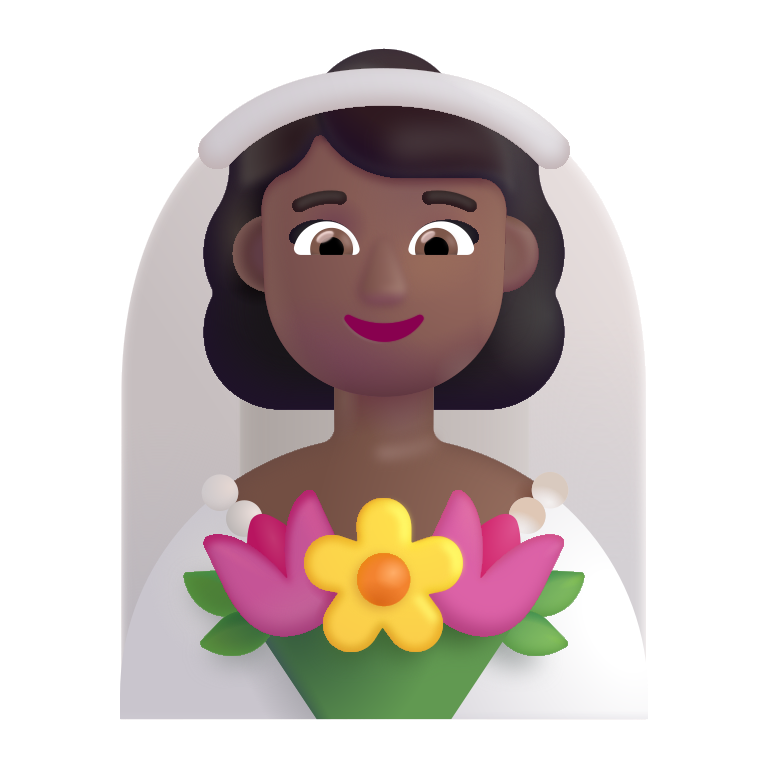
woman with veil color  dark